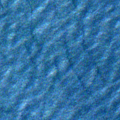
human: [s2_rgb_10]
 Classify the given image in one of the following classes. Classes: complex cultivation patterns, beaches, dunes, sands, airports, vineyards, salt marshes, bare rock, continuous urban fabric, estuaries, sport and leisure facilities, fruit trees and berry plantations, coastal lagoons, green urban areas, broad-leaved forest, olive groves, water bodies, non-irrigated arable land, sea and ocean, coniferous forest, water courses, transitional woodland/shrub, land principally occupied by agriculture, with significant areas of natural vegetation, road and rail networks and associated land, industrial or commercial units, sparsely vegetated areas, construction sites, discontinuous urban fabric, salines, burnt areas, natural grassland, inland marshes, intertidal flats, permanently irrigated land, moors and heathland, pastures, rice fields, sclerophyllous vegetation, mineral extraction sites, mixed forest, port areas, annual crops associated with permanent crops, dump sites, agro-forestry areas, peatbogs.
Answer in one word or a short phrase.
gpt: sea and ocean